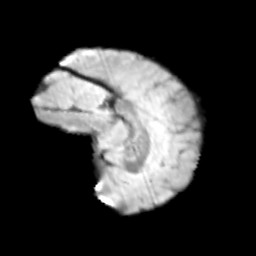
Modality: T2w
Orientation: sagittal
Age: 12
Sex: male
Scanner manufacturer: siemens
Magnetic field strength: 3 T
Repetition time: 3.8 s
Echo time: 0.07 s